Field crop: maize
Growth stage: 1
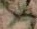
Species: atriplex